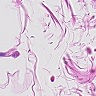
Metastatic tissue present: no